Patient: sex M, age 34
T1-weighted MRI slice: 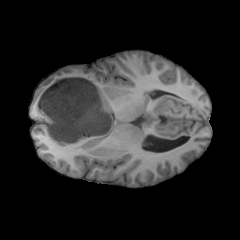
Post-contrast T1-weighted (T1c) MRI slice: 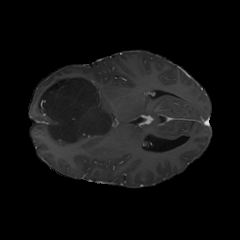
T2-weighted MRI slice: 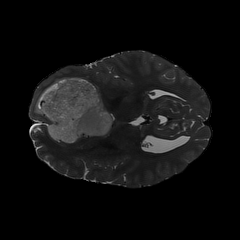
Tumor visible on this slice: yes
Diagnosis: Astrocytoma, IDH-mutant
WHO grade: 2